Question: I know with Xdebug you can change your 'xdebug.collect_params' settings, so that the error messages include more information about the parameters used in the calls. (There's a nice explaination about it <URL>
However, the string representations of my objects are very large and unreadable.

I already have some good toString implementations which just returns a unique id, so it would be really nice if I could let xdebug use '__toString()' instead of a full serialisation.
Is this (or any other customisation of the parameter formatting) possible?
I guess in theory I could try implementing custom representations through '__sleep()' but I actually need the default serialisation mechanisms to save objects across requests.
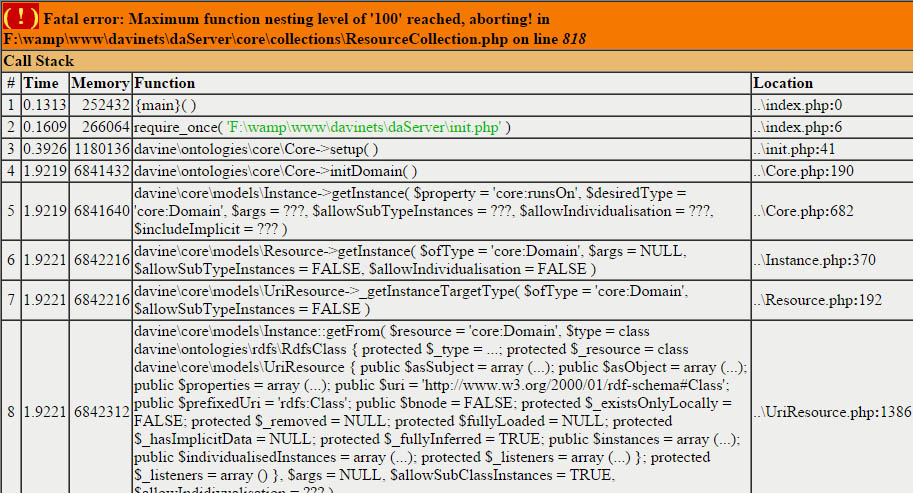
Answer: As pointed out in the comment above:
PHP 5.6 supports <URL> for this method has been submitted to the xdebug repo in dec 2014 and should be released soon.
See also: <URL>